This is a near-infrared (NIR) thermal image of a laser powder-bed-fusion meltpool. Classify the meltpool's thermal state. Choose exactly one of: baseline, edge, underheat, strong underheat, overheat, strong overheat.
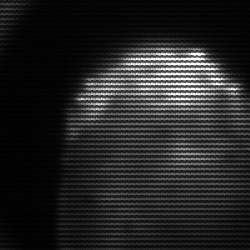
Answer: edge